Interaction volume radius: 5 \u00c5
Interaction volume height: 10 \u00c5
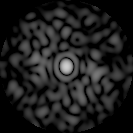
Disorder parameter: 0.8228